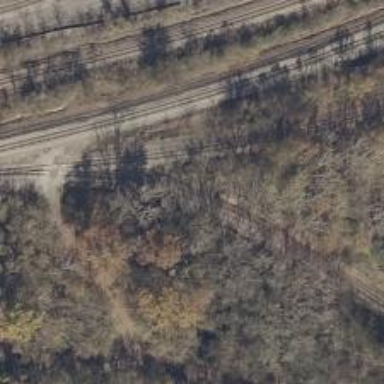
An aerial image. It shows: Railway spur service.